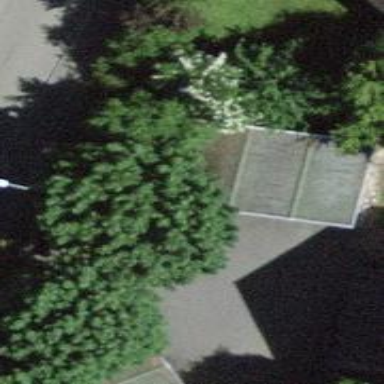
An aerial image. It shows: Garage.